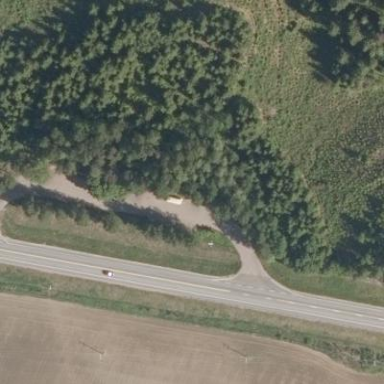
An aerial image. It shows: Rest area along the road.